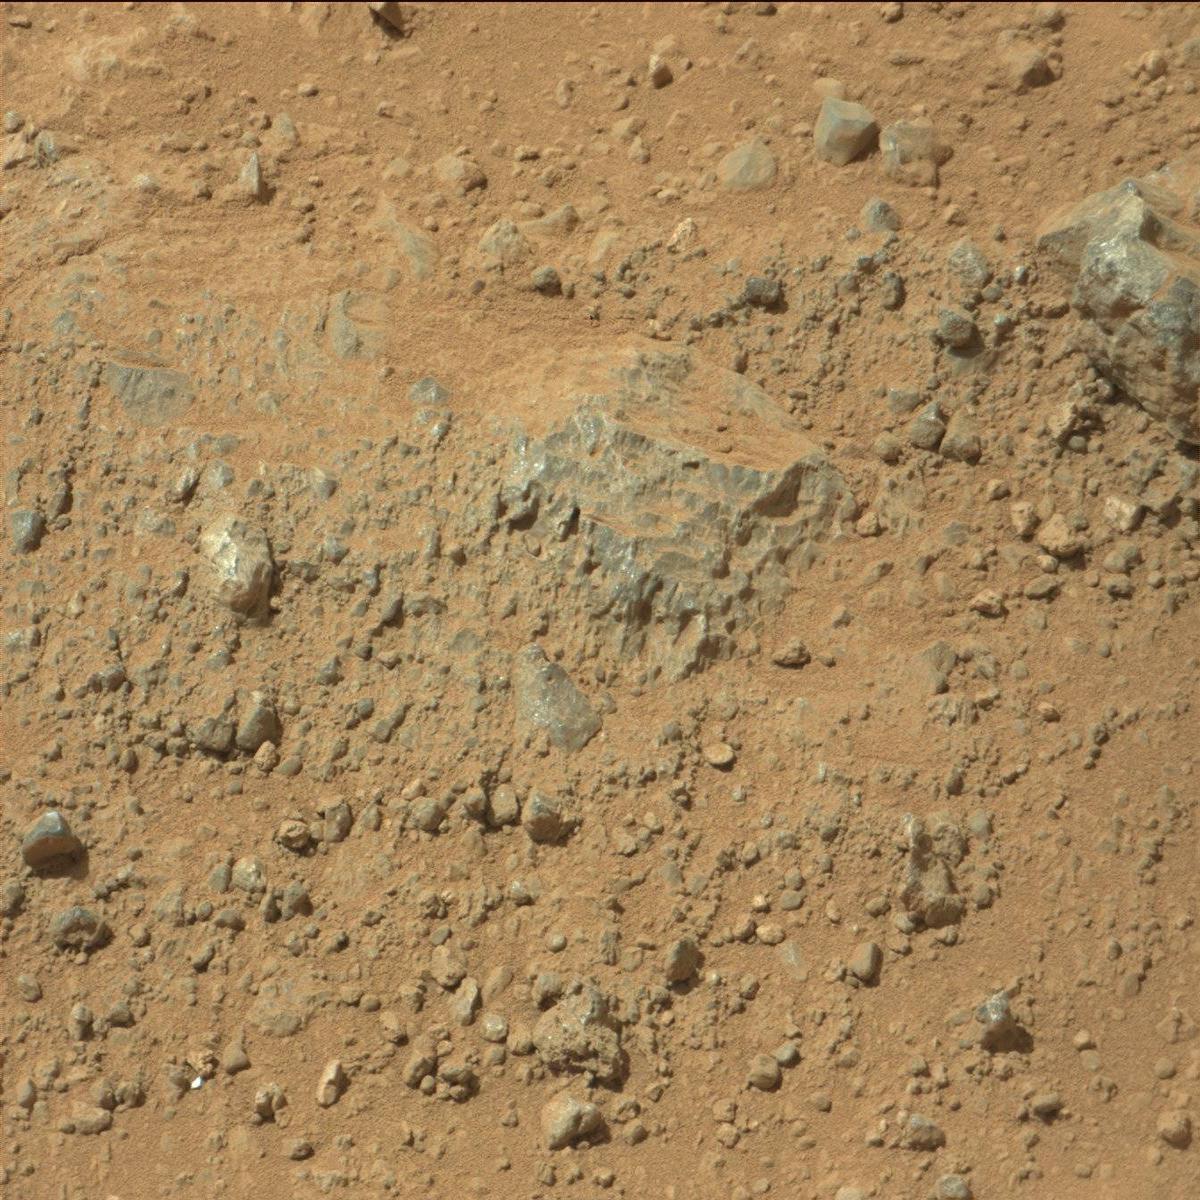
Terrain classes present: Bedrock, Rock, Sand / Soil